Aerial crown-view tile of a tropical tree (Barro Colorado Island, Panama), acquired 20241216:
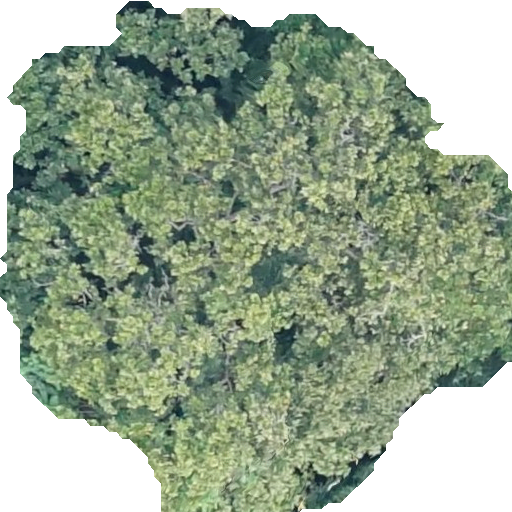
Species: Anacardium excelsum
GBIF accepted scientific name: Anacardium excelsum
Crown area: 296.125 m²